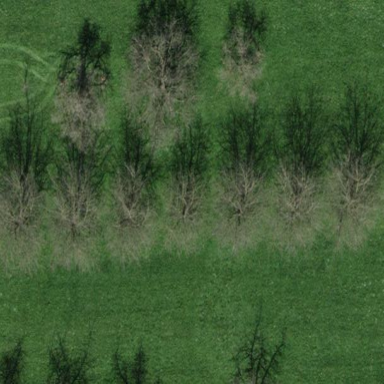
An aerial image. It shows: Orchard.